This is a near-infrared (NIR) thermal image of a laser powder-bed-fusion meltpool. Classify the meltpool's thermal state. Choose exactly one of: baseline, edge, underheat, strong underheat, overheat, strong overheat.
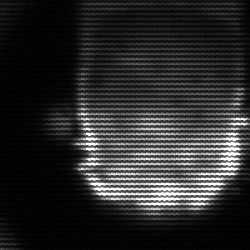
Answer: baseline